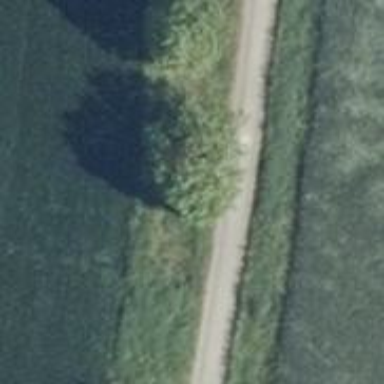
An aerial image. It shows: Row of broadleaved trees.